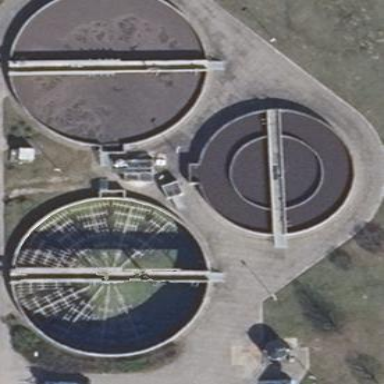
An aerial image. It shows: Basin with wastewater. The area is designated for water treatment.